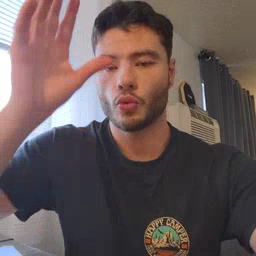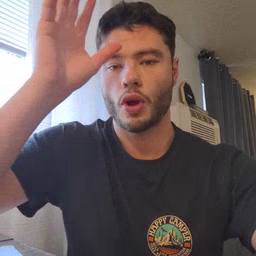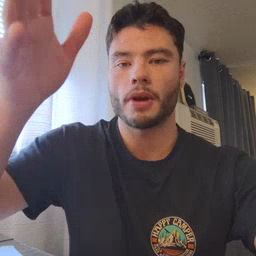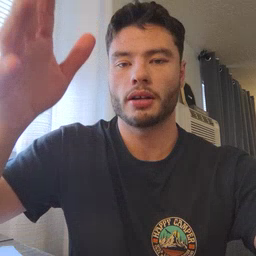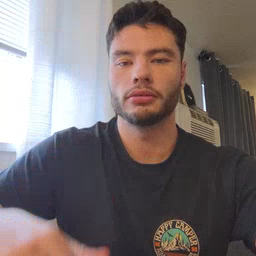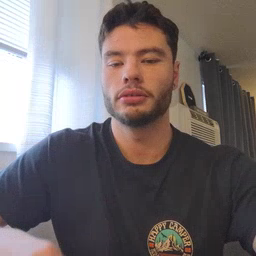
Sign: grandpa